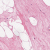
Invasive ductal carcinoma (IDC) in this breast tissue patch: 0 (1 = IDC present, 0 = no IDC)